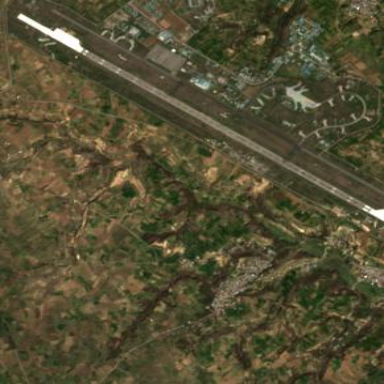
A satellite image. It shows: Military airfield with surrounding wall. It is located within aerodrome.